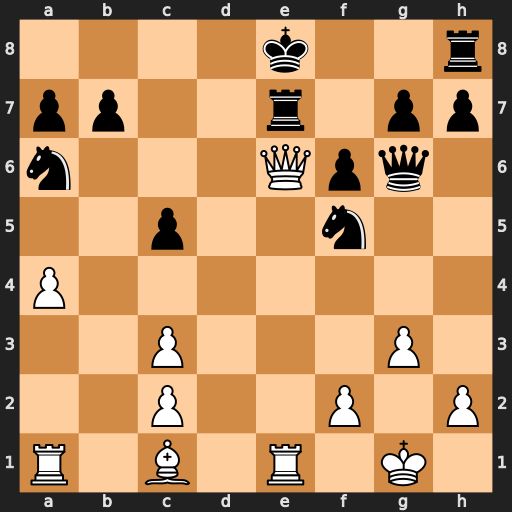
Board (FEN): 4k2r/pp2r1pp/n3Qpq1/2p2n2/P7/2P3P1/2P2P1P/R1B1R1K1
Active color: w
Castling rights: k
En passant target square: -
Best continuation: Qc8+ Kf7 Rxe7+ Nxe7 Qxh8